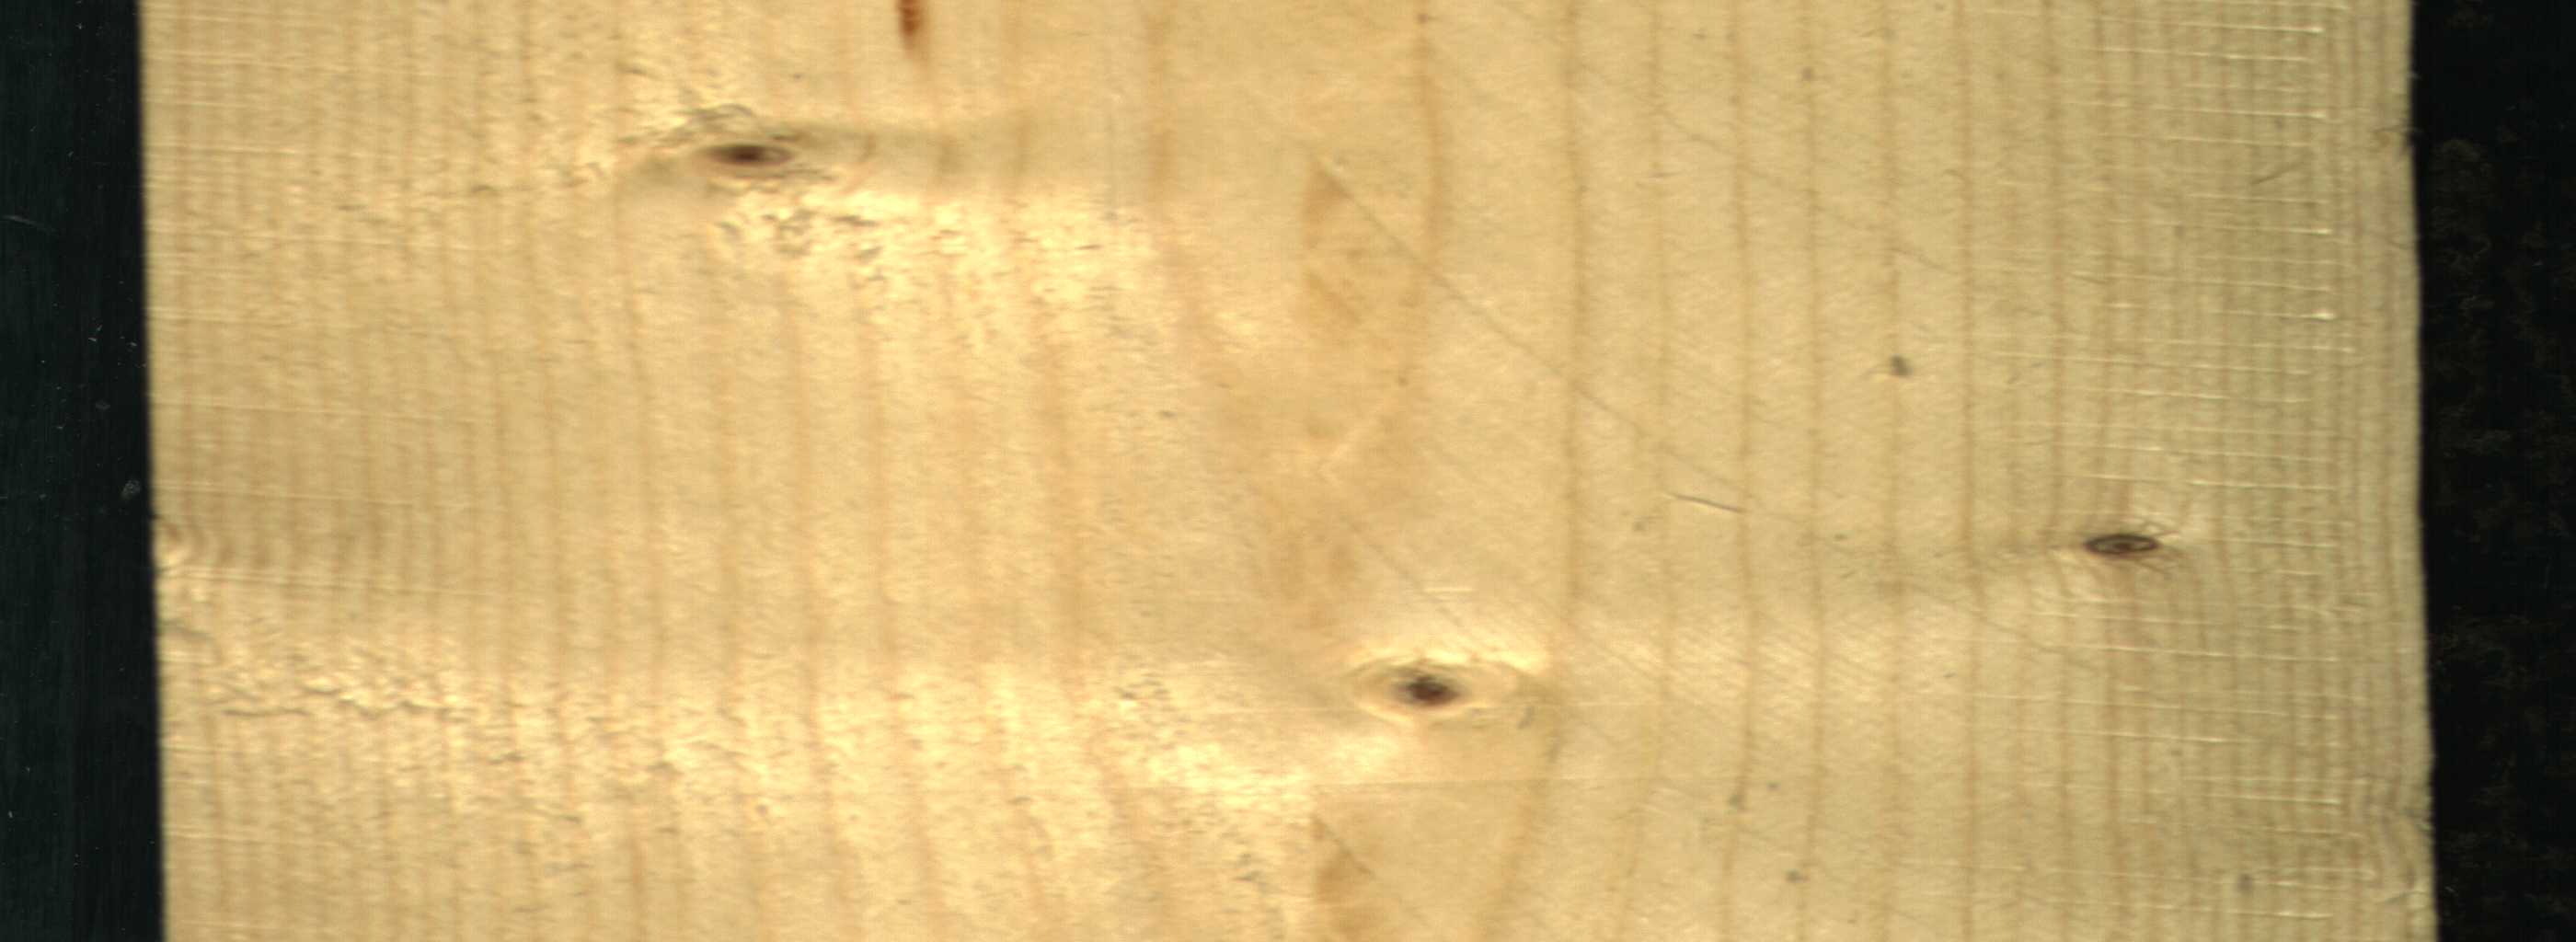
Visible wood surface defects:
resin
Live_Knot
Live_Knot
Live_Knot